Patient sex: F
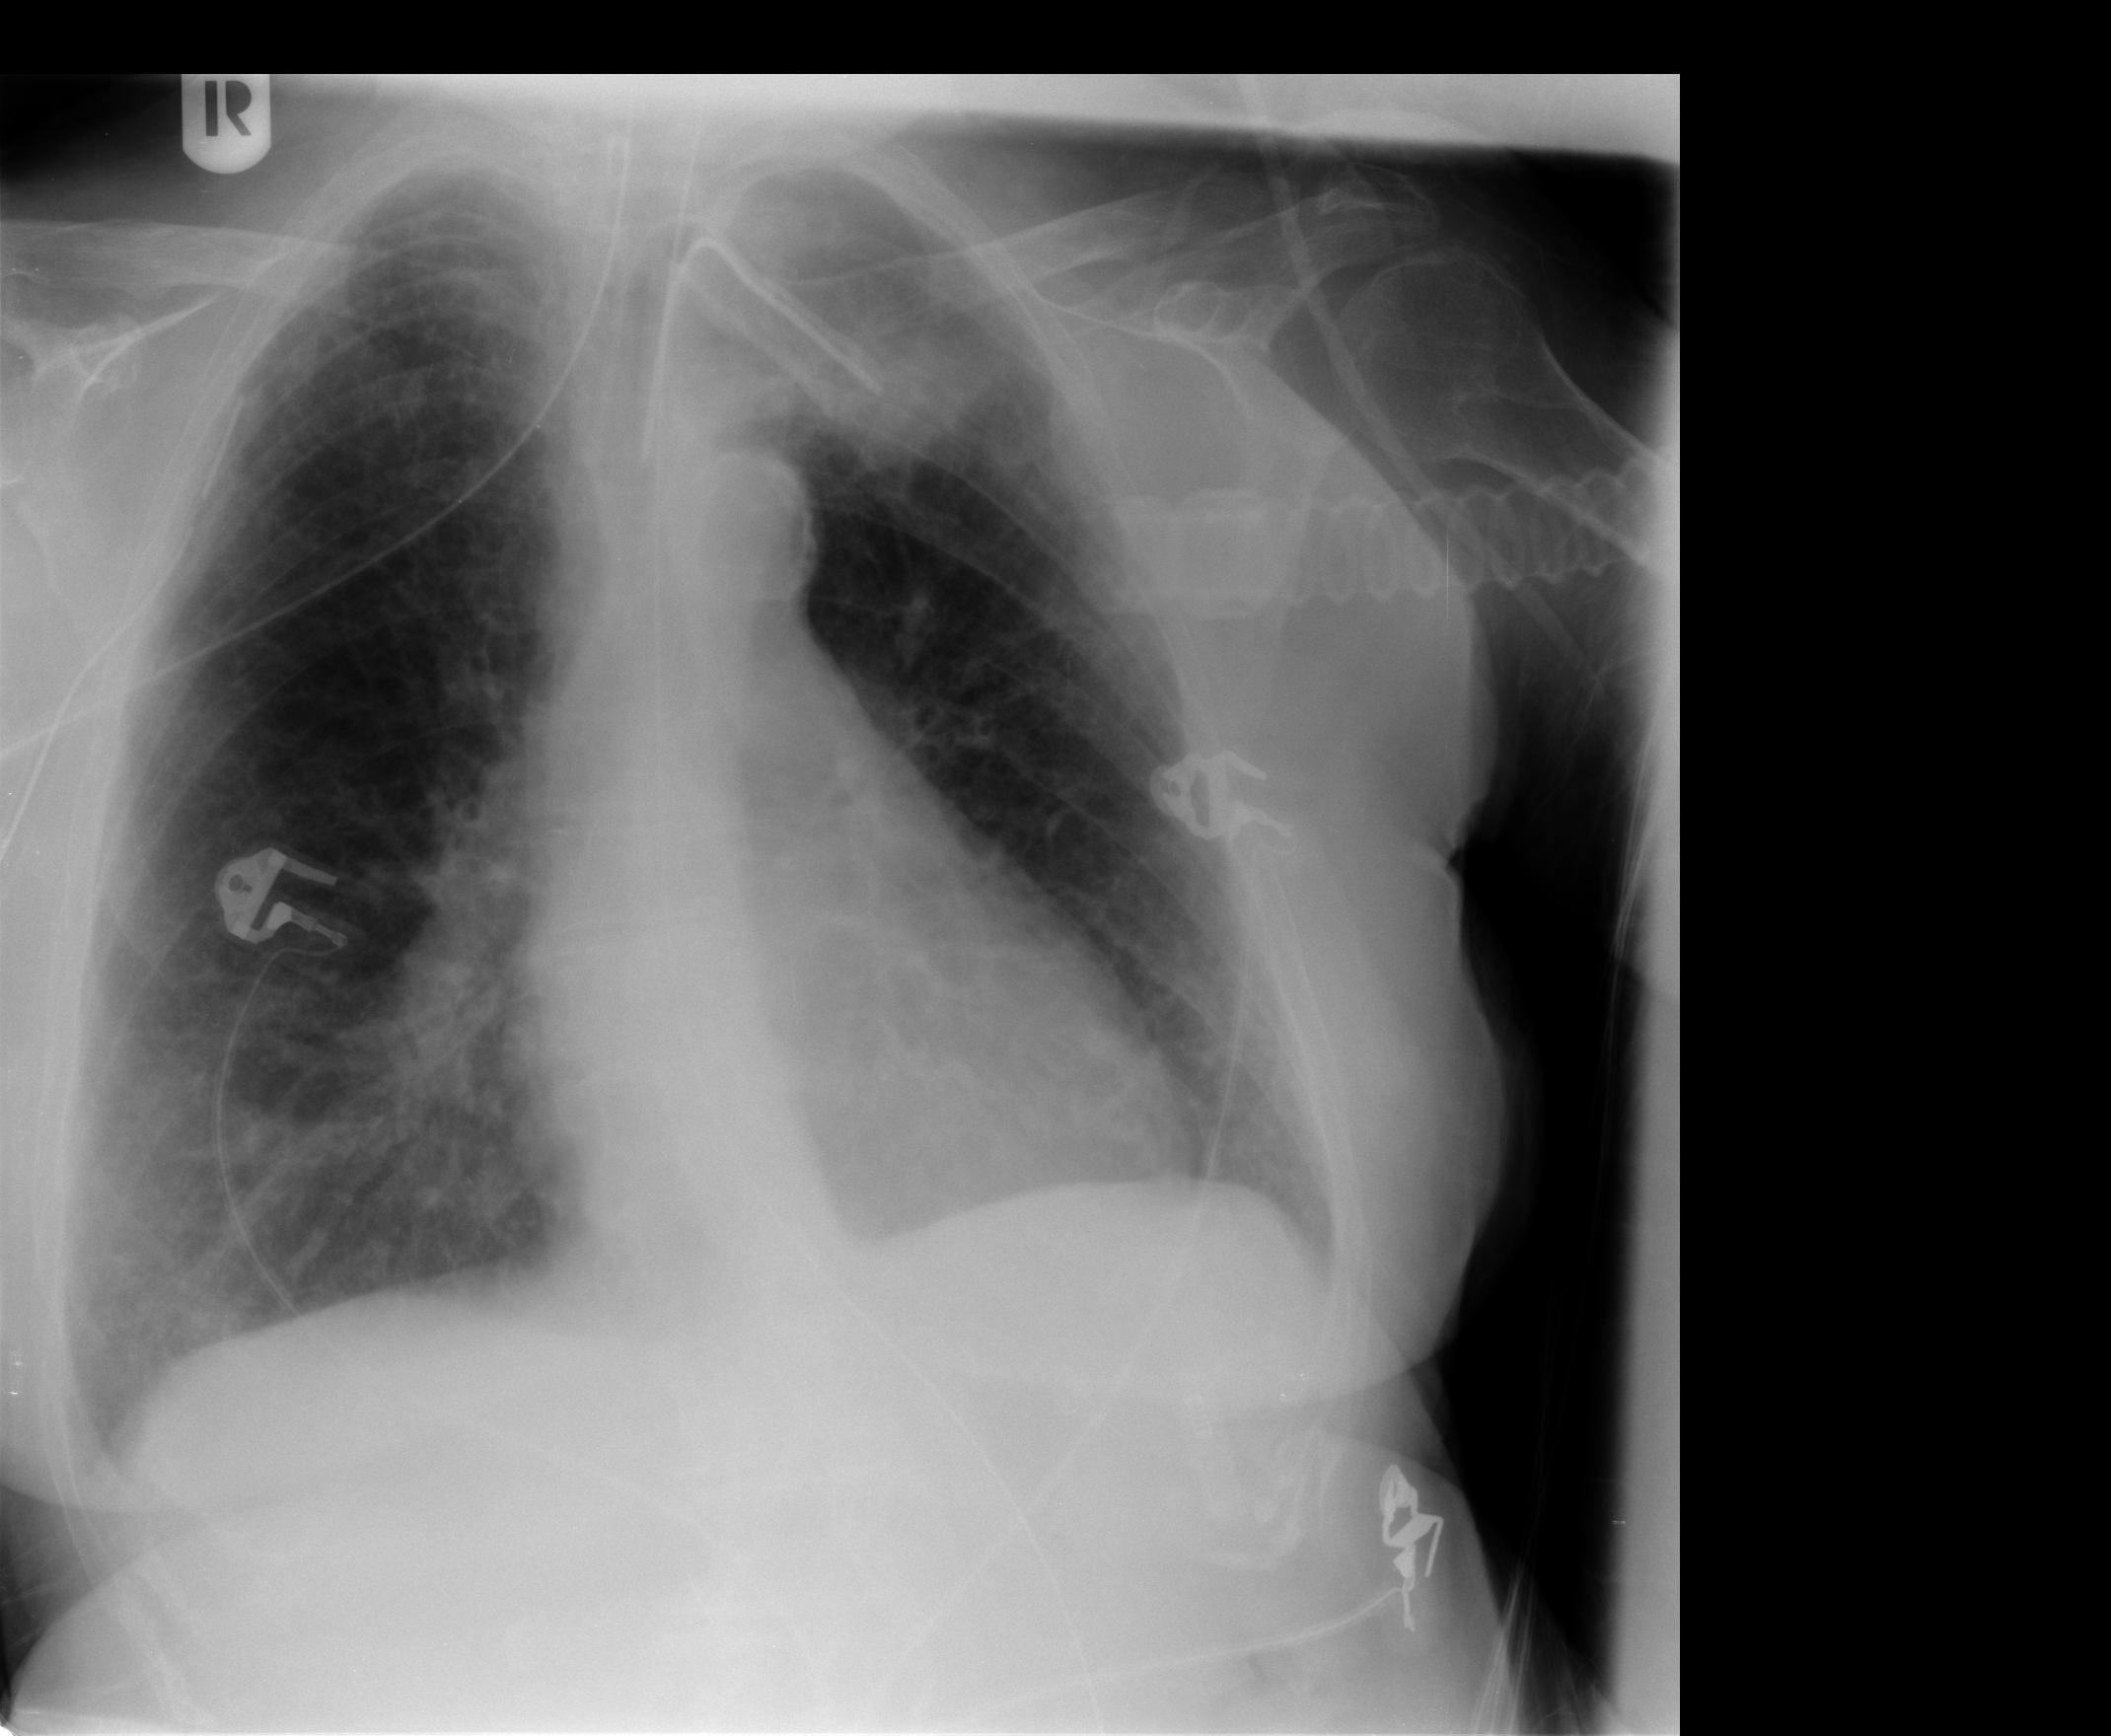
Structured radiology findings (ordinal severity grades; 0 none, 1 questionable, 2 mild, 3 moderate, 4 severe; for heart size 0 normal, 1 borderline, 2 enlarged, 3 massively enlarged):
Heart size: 1
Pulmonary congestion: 2
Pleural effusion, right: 0
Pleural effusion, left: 2
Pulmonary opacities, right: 0
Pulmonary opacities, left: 0
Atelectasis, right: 2
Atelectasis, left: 2